Question: I am trying to centre my round image in the middle of my screen. (I have a video playing underneath it). I cannot seem to get this to centre based on the screen size. I am sure it is a simple solution , but if anyone has any ideas I would be very grateful
Here is the image of my simulator:

And here is my code:
'''
imageViewObject = UIImageView (frame: CGRectMake(CGRectGetMidX(self.view.frame), 150, 150, 150))
imageViewObject.image = UIImage(named:"one.png")
self.view.addSubview(imageViewObject)
'''
Thank you in advance for any help!
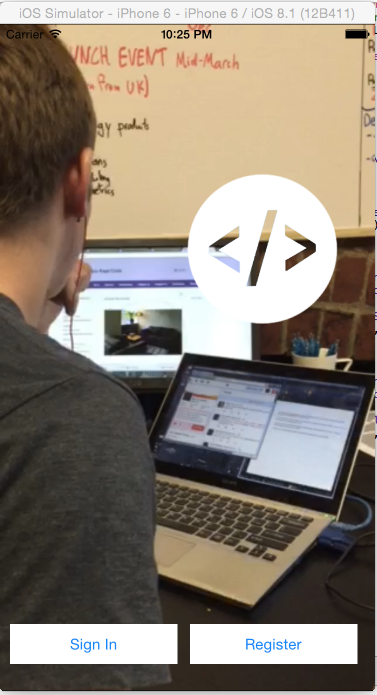
Answer: The problem is that the position origin is the top left corner. You should use something like this instead:
'''
imageViewObject = UIImageView (frame: CGRectMake(CGRectGetMidX(self.view.frame) - 150/2, 150, 150, 150))
'''